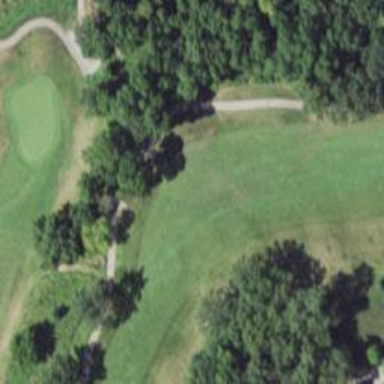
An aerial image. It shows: Golf hole.